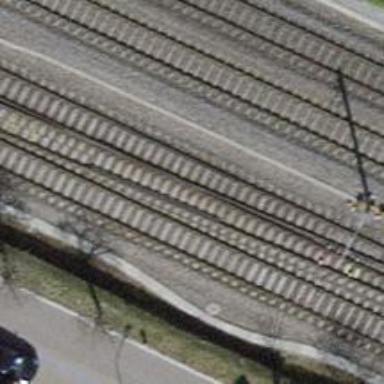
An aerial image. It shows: Single railway track with electrified contact line.